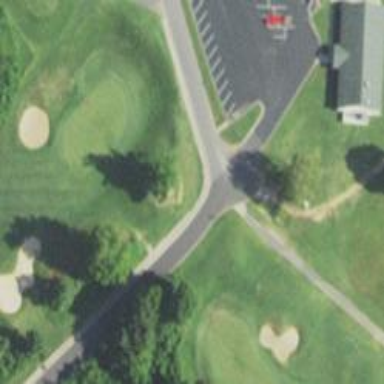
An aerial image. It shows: Footway that doubles as golf path.